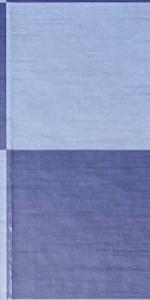
Label: Empty